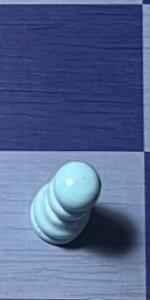
Label: Pawn_White